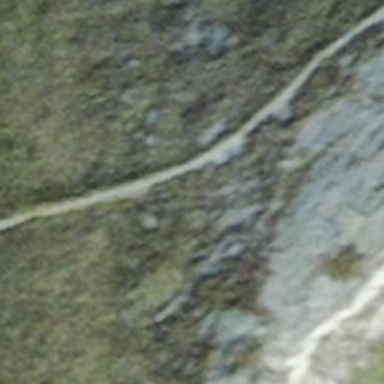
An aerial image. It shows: Excellent visible ground path.